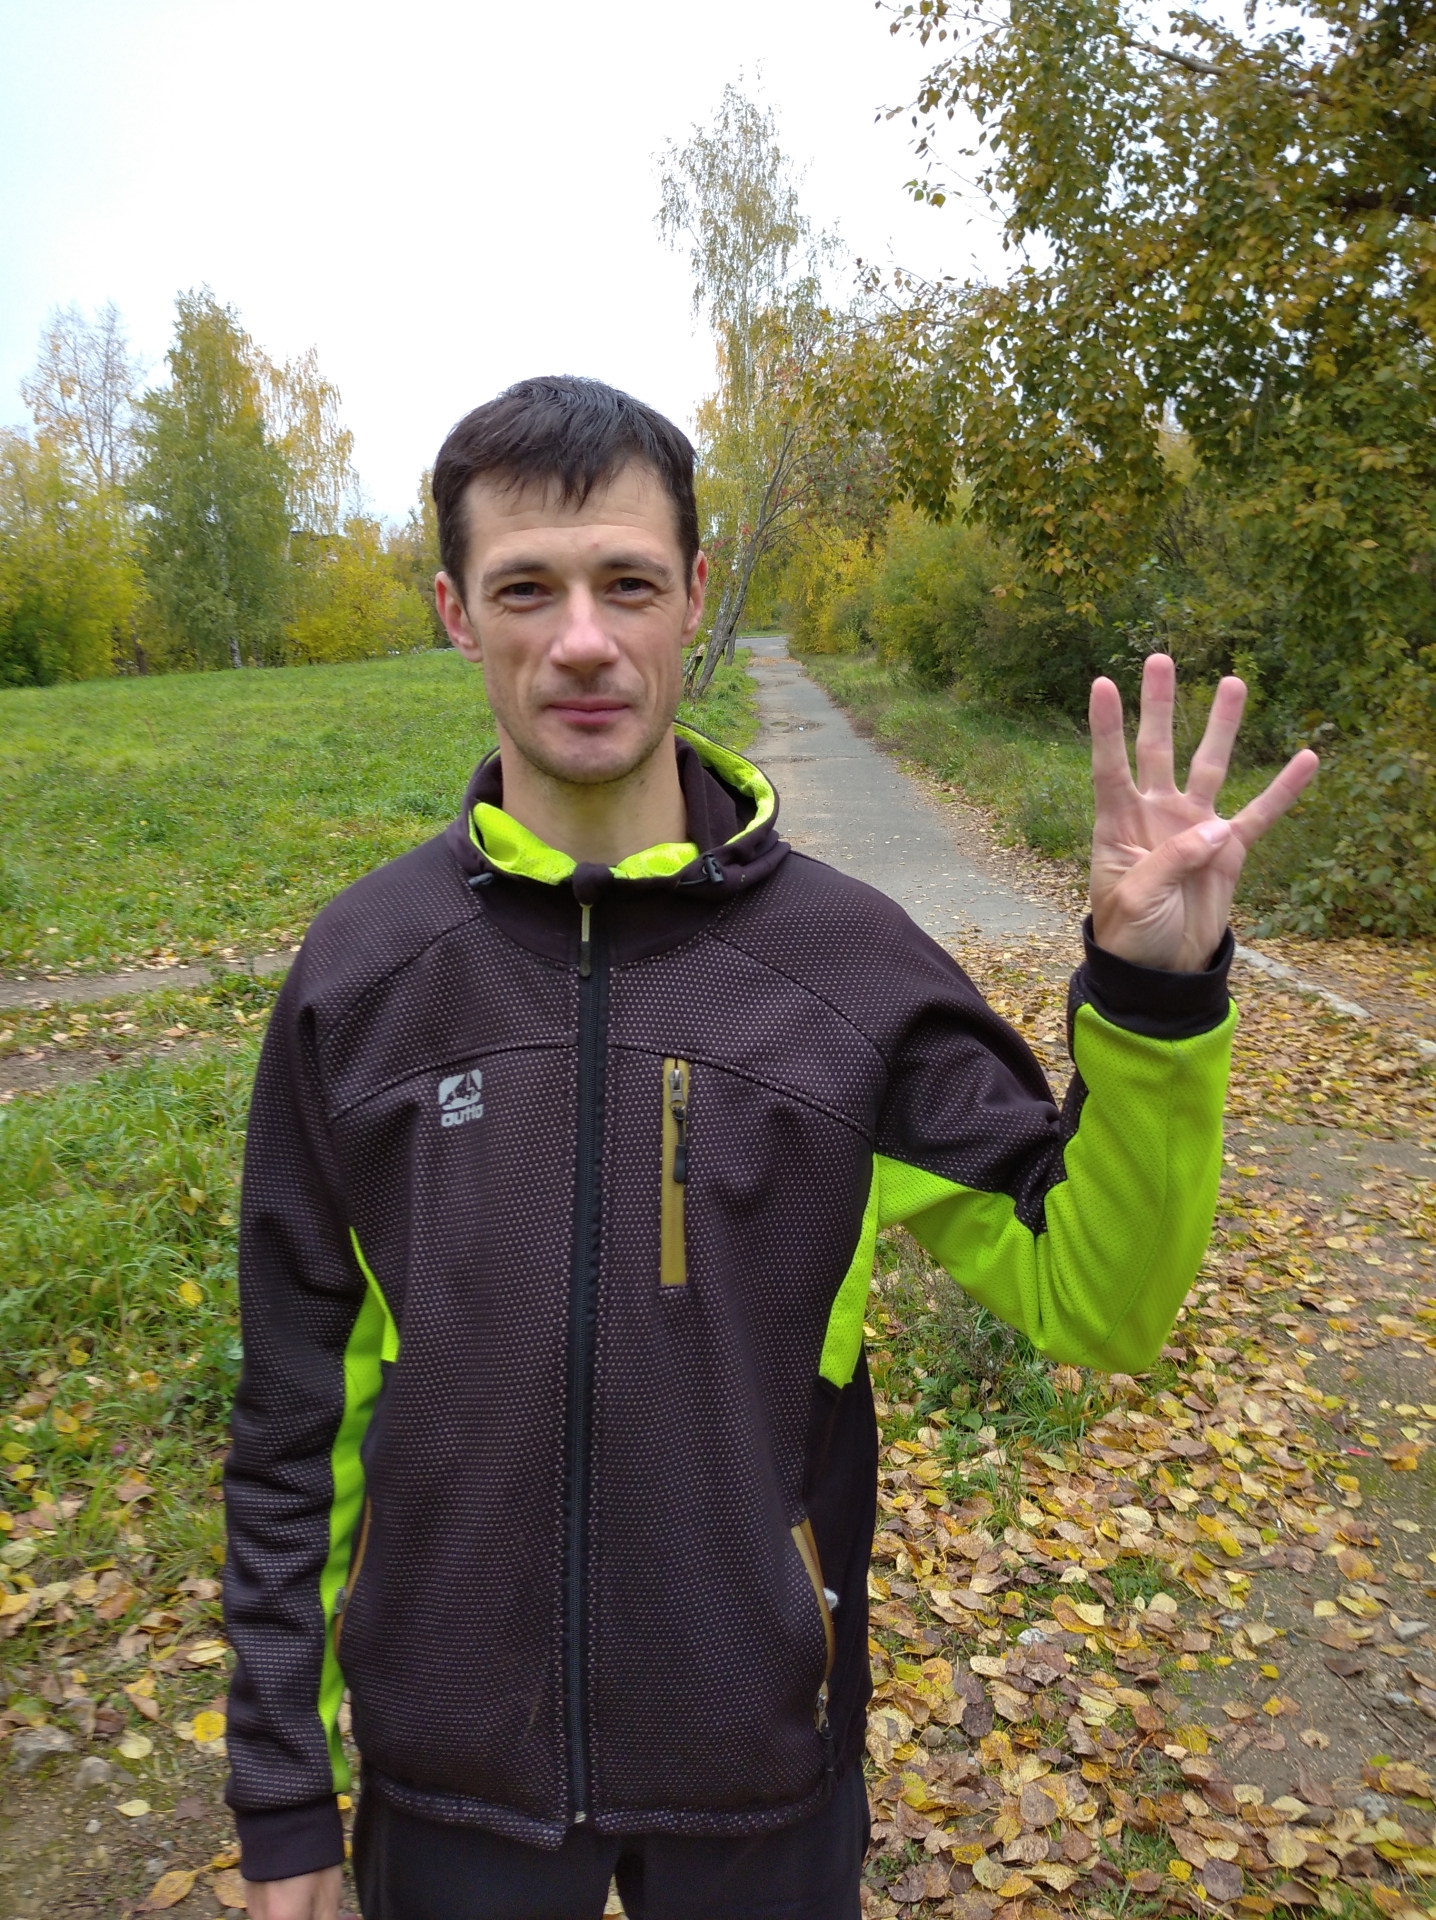
Label: clear